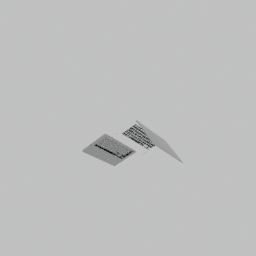
Label: electronics